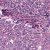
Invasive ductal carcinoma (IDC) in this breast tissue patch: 1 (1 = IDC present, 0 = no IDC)